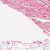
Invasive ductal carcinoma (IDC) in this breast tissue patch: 0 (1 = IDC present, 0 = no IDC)